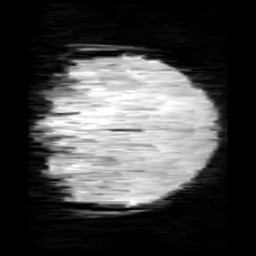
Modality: minIP
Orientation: coronal
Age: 11
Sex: female
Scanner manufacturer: siemens
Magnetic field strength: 3 T
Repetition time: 0.027 s
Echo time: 0.02 s